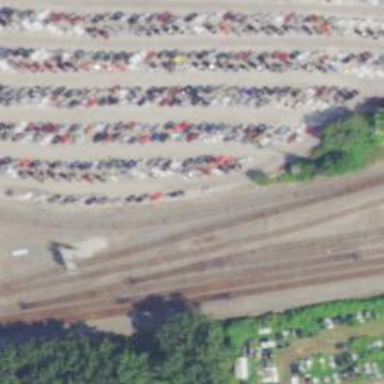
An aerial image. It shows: Railway yard.